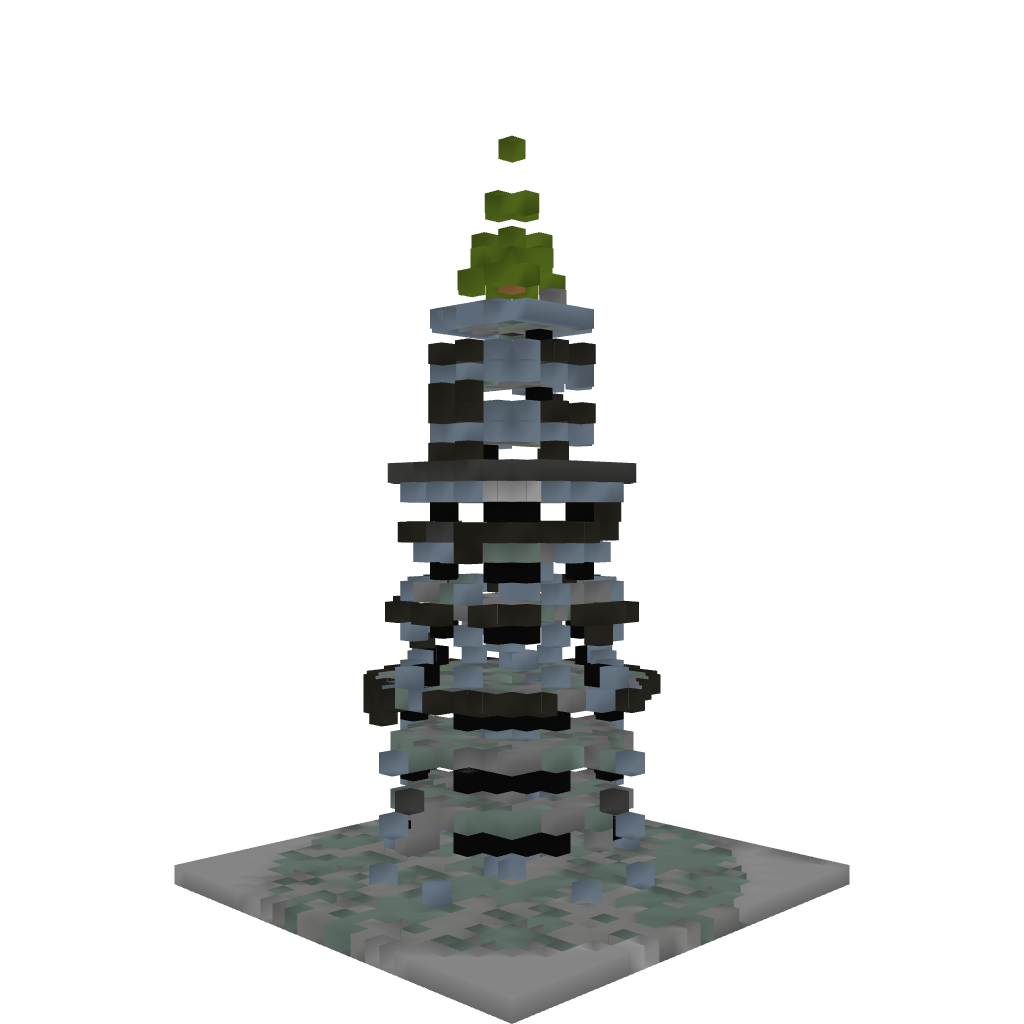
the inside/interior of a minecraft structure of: Medieval Tower Normal